Question:
Since I am new to firebase, please help me with this. The problem here is that email is a part of another key called user_profile that exits under the uid(which acts as a key) of the user.
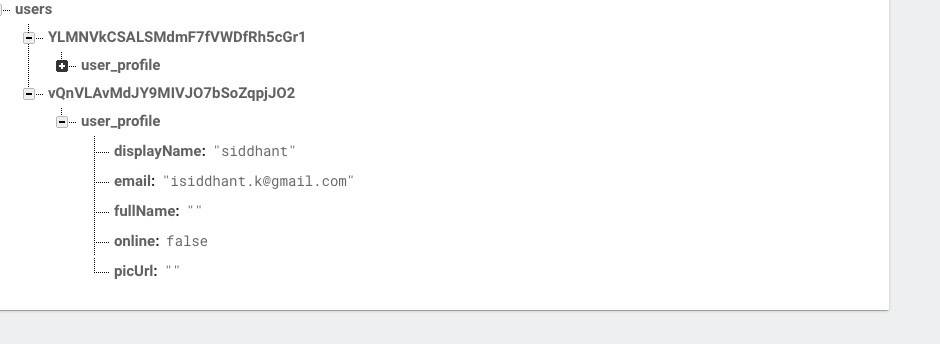
Answer: This is fairly easy using database queries. In this case you have a property 'user_profile/email' that needs to match the value. So:
'''
var ref = firebase.database().ref('users');
var query = ref.orderByChild('user_profile/email').equalTo('issidhant.k@gmail.com');
query.once('value', function(snapshot) {
snapshot.forEach(function(user) {
console.log(user.key+': '+user.val().user_profile.displayName);
});
});
'''
To learn more read the <URL>.